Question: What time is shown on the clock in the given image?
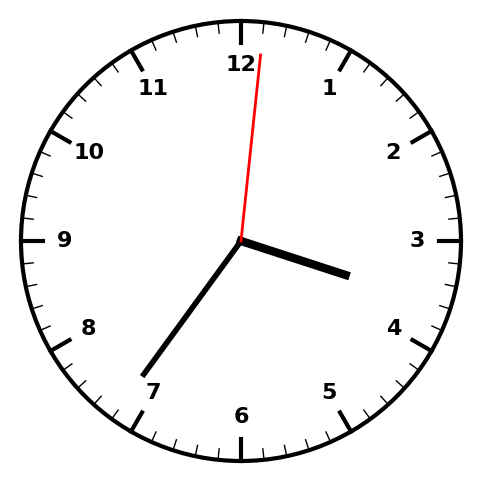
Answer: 03:36:01